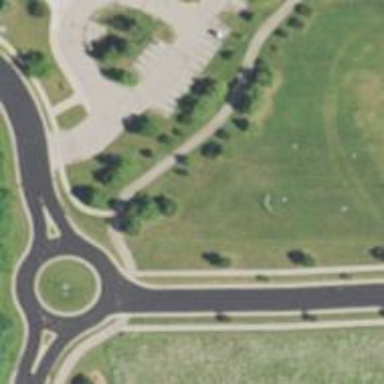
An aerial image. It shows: Asphalt path.